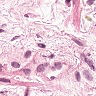
Metastatic tissue present: no